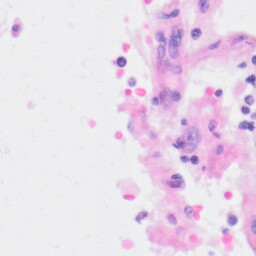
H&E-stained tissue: Kidney